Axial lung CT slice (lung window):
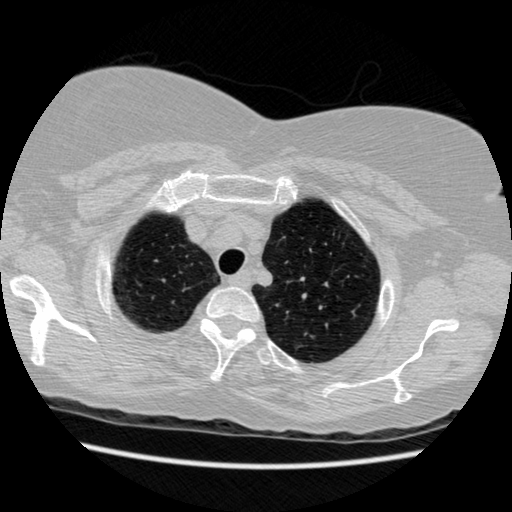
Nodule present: no